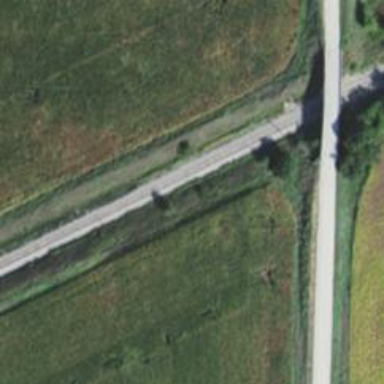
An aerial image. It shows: Railway track.